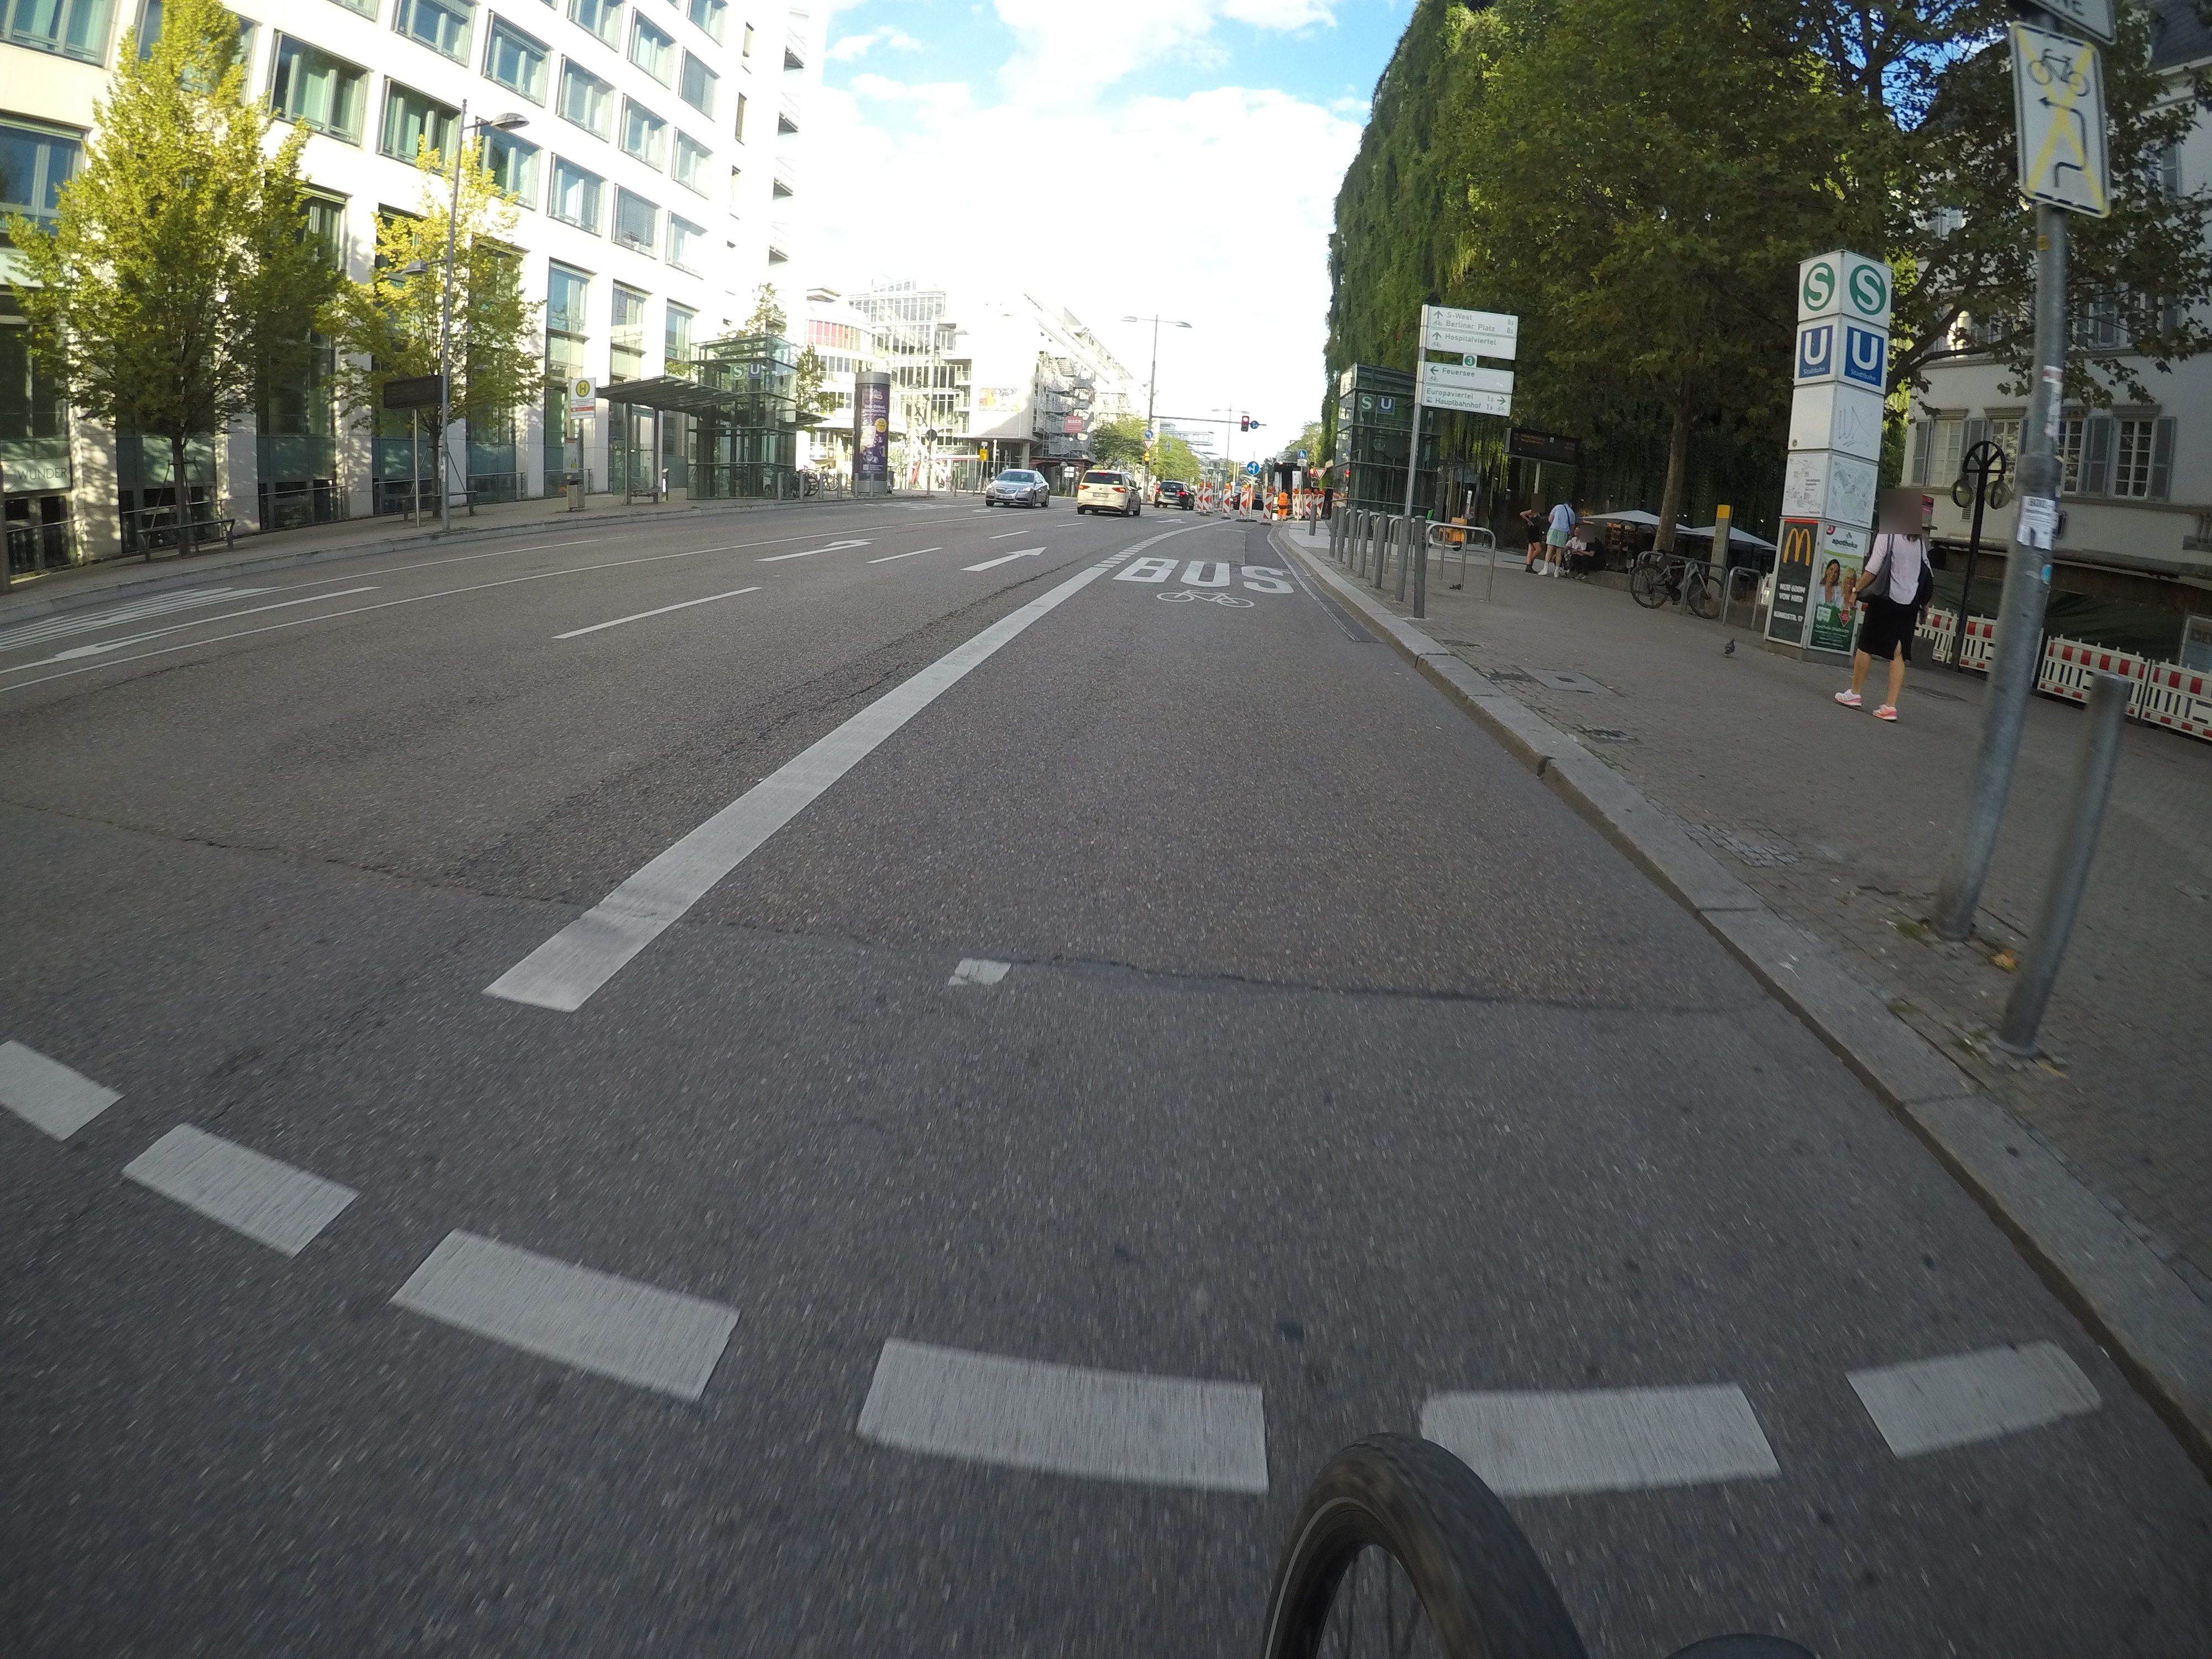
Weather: clear
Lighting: day
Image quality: good
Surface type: cycling surface
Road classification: path, pedestrian
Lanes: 5
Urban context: urban centre
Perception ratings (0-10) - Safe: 3.09, Lively: 9.36, Beautiful: 7.01, Boring: 2.46, Depressing: 0.54, Wealthy: 6.37